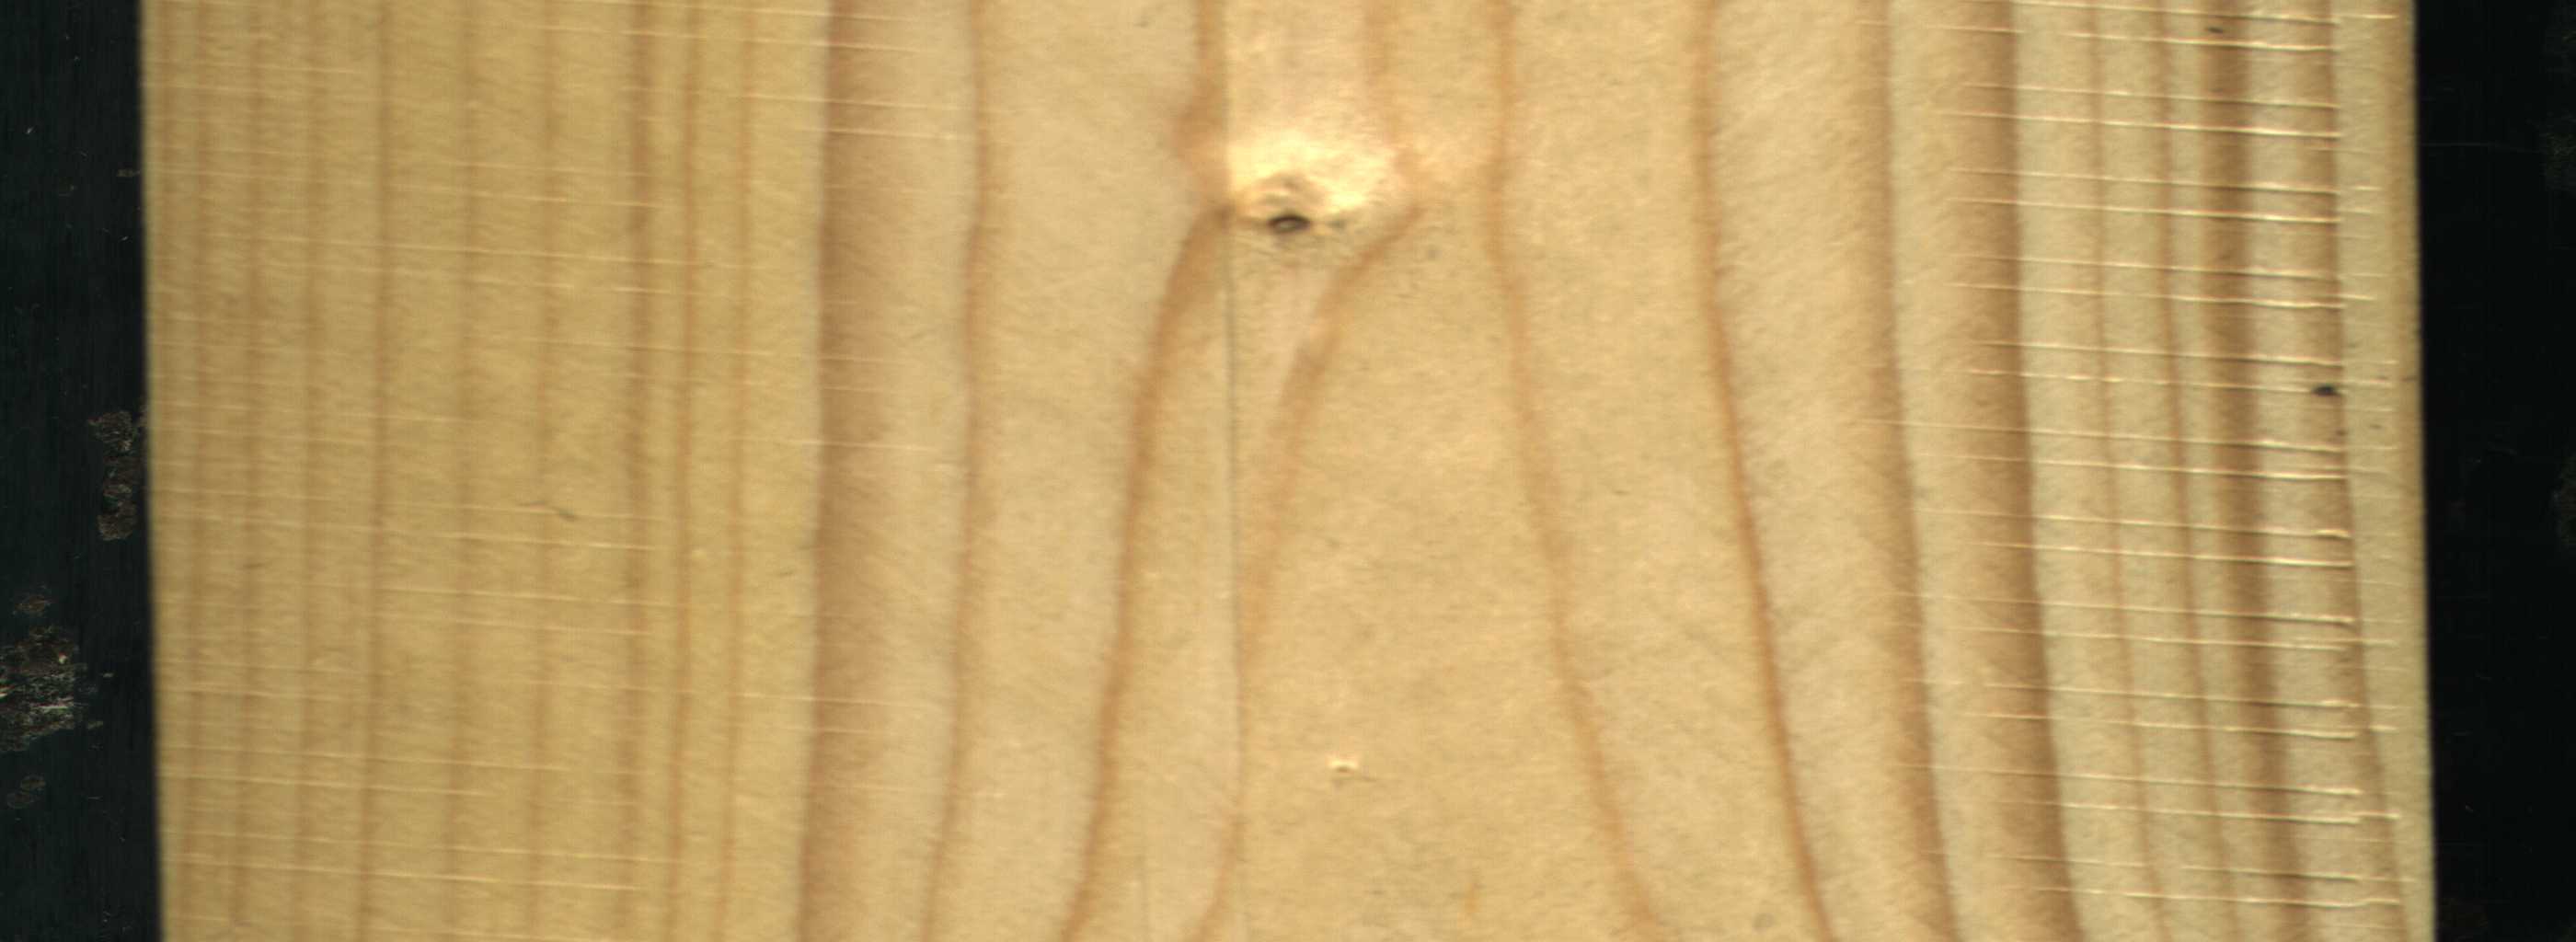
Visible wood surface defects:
Live_Knot